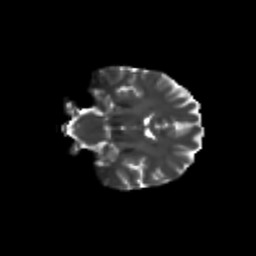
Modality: T2w
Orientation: coronal
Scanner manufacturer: siemens
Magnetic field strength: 3 T
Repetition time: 9.2 s
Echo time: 0.084 s